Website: crate-barrel
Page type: account-dashboard
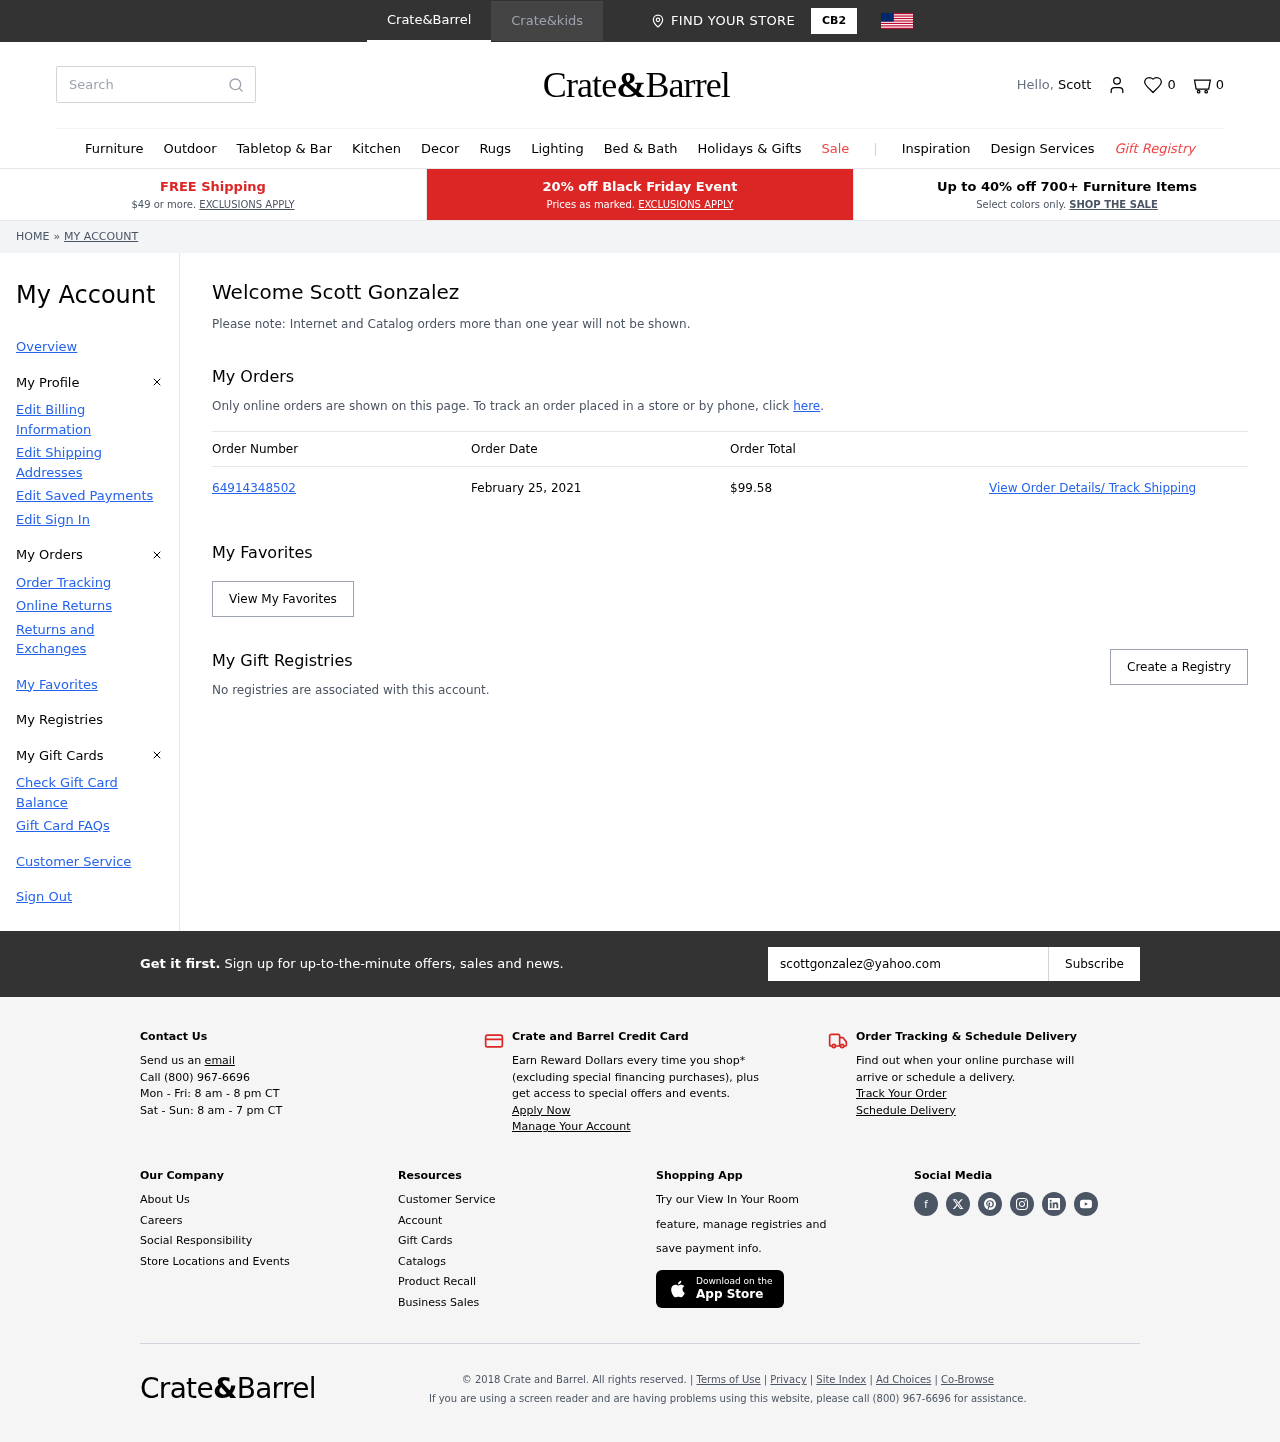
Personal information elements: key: PII_EMAIL
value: scottgonzalez@yahoo.com
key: PII_FIRSTNAME
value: Scott
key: PII_FULLNAME
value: Scott Gonzalez
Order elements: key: ORDER_NUM_ITEMS
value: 0
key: ORDER_NUMBER
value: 64914348502
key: ORDER_DATE
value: February 25, 2021
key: ORDER_TOTAL
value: $99.58
Search elements: key: HEADER_SEARCH
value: Search
Other elements: key: FAVORITES_COUNT
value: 0